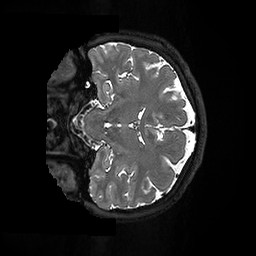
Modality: T2w
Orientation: coronal
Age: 34
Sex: female
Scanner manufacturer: ge
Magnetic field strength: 3 T
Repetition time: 3.202 s
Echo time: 0.06575 s